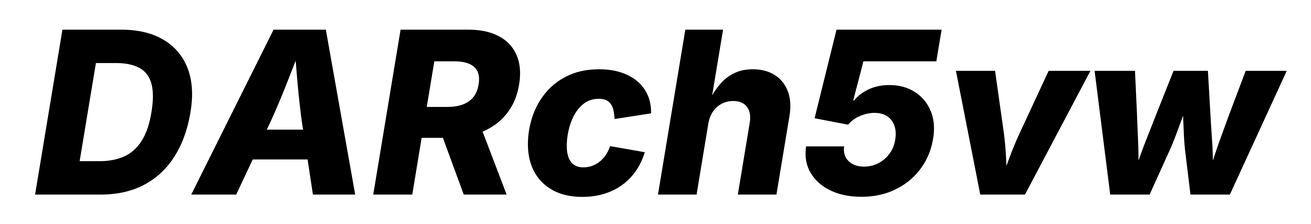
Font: Inter-Italic_ExtraBold_Italic